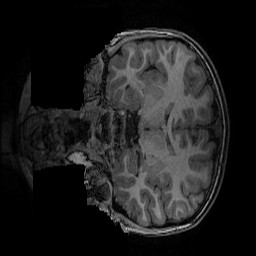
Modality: T1w
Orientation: coronal
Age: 10
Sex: male
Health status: ill
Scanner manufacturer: ge
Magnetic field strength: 3 T
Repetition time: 0.007664 s
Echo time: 0.00342 s